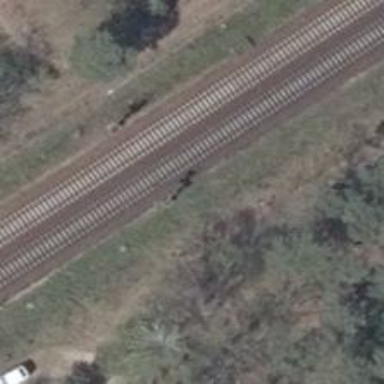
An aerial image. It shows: Railway signal.